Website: lowes
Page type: account-selection
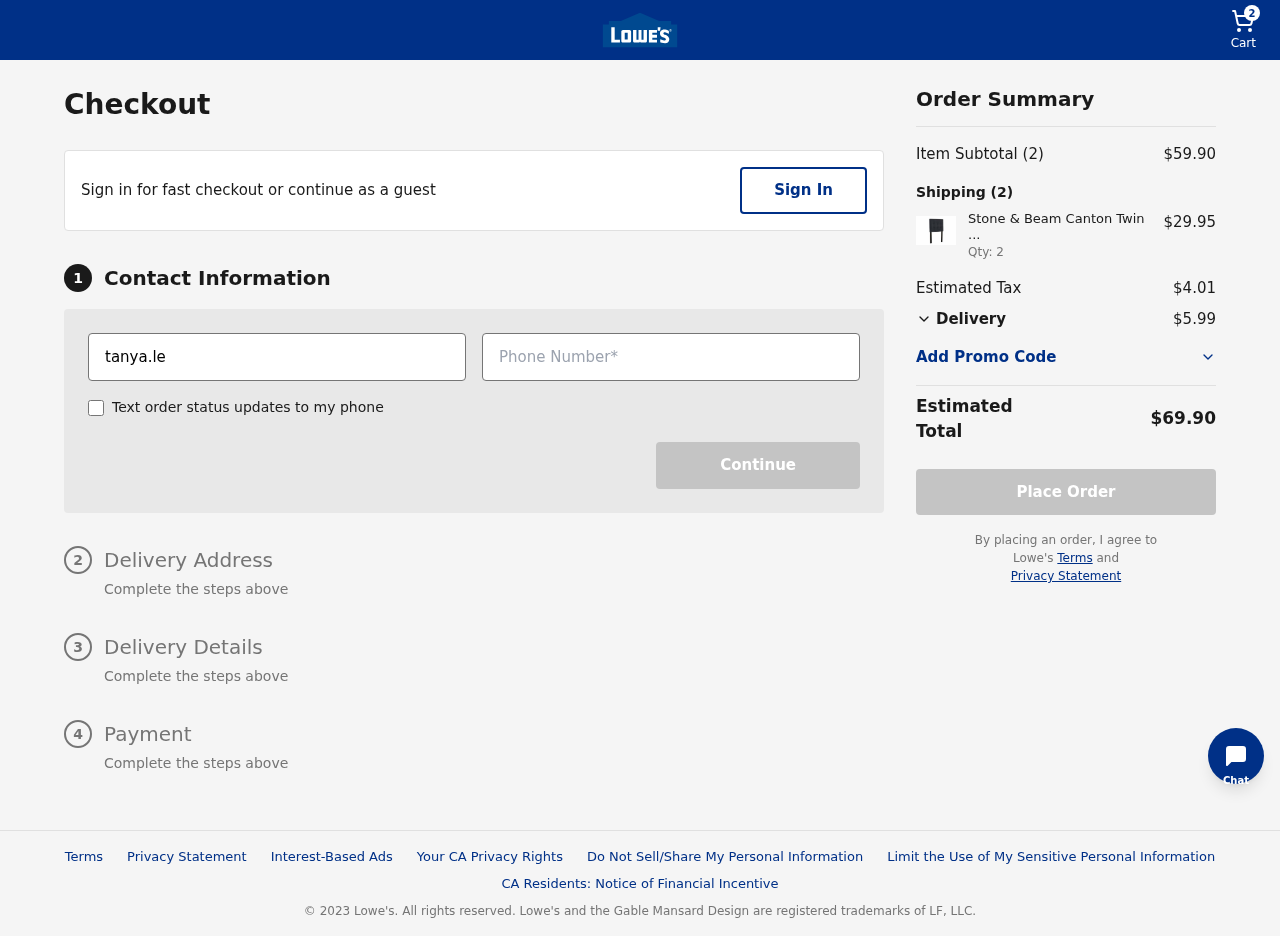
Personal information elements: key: PII_EMAIL
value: tanya.lewis@gmail.com
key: PII_PHONE
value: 4926343714
Product elements: key: PRODUCT1_NAME
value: Stone & Beam Canton Twin Button-Tufted Headboard, 42"W, Eclipse
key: PRODUCT1_PRICE
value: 29.95
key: PRODUCT1_QUANTITY
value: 2
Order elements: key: ORDER_NUM_ITEMS
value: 2
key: ORDER_SUBTOTAL
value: $59.90
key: ORDER_TAX
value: $4.01
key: ORDER_SHIPPING_COST
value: $5.99
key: ORDER_TOTAL
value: $69.90